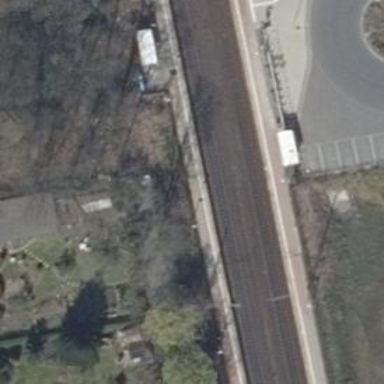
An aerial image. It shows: Railway halt station for public transport.